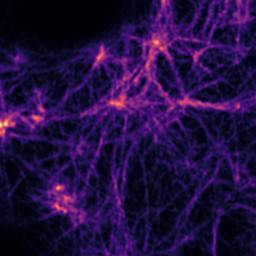
Label: Super-resolution F-actin image